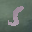
Label: 5